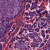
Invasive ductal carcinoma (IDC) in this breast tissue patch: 1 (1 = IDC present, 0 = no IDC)